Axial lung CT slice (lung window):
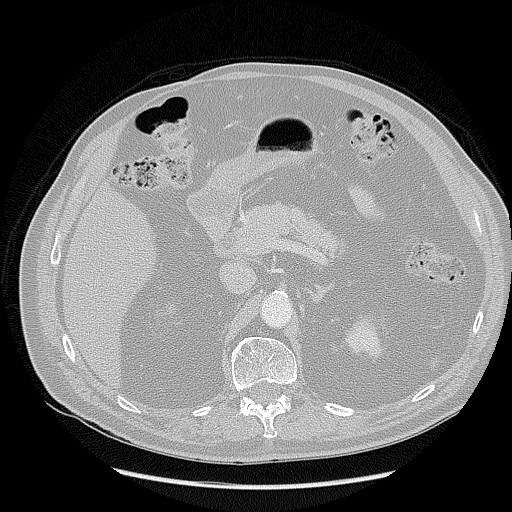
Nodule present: no